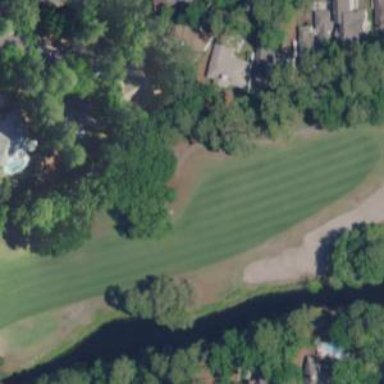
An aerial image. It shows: Golf bunker filled with natural sand.